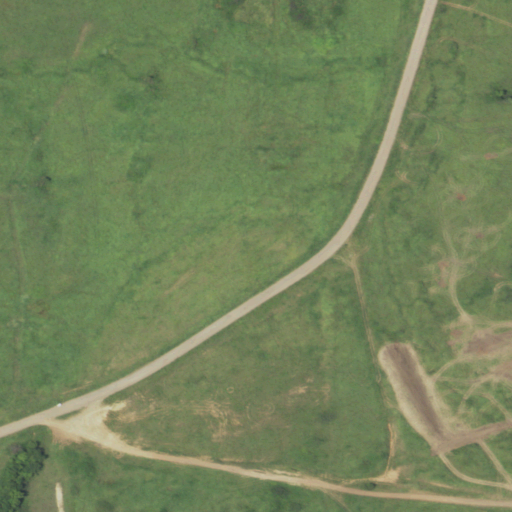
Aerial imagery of mountain in Kansas named Carpenter Hill containing grassland, open development, low intensity development, medium intensity development, and deciduous forest